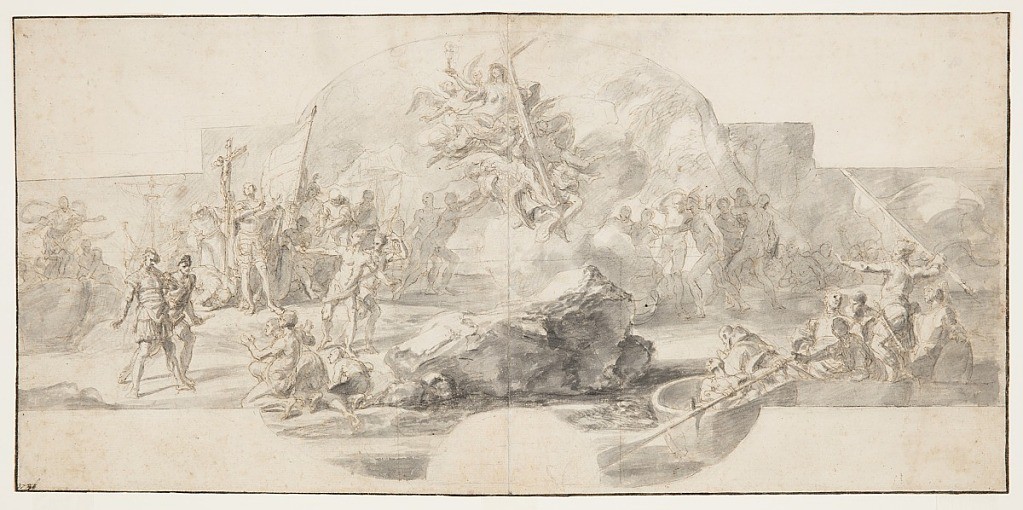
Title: Study for Painting "The Landing of Columbus in America," Sala del Minor Consiglio, Palazzo Ducale, Genoa, Italy
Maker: Francesco Solimena, Italian, 1657–1747
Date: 1715–18
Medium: Pen and brown ink, brush and gray wash over black chalk on two sheets (joined) of cream laid paper; Verso: Graphite on two sheets (joined) of cream laid paper
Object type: Drawing
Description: Composition shows the figure of Columbus and his retinue landing in the New World. Columbus, standing at left between a monk with a crucifux and a soldier with a banner, raises his head and arms in prayer. Other men cluster around him or beach long boats at right; masts of two ships are shown in left distance.  Groups of naked Native Americans flee in terror or kneel before the invaders. At center, above rock, is the allegorical figure of Faith with Cross, Host, and Chalice, borne up by angels.